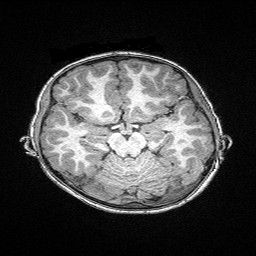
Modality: T1w
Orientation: coronal